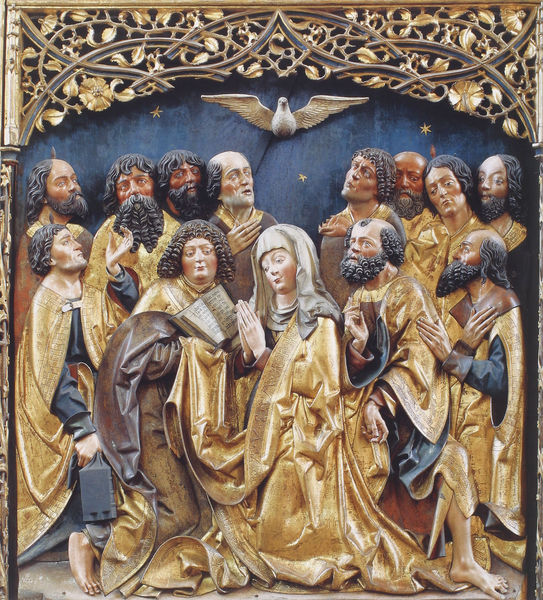
Titel: Schwabach bei Nürnberg, Stadtkirche St. Johannes der Täufer und St. Martin. Hochaltar
Standort: Schwabach, Stadtpfarrkirche St. Johannes der Täufer und St. Martin (EU - D - Mittelfranken)
Schlagwörter: blau, gruppe, himmel, vogel, frauen, grün, bunt, frau, holz, männer, gras, wiese, bart, bibel, taube, hände, gold, gesang, locken, tal, wald, engel, relief, farbig, füße, bogen, gebirge, hang, dunst, nebel, tannen, kopftuch, stuck, bildhauerei, buch, sterne, beten, gebet, schnitzerei, singen, gotisch, blua, chor, umhänge, gefasst, jünger, maria, apostel, pfingsten, volge